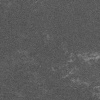
Atmospheric dust classification: not_dusty